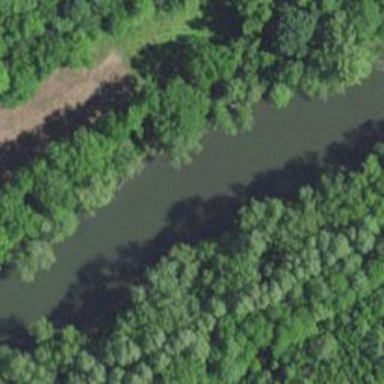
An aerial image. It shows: Beautiful river scene.